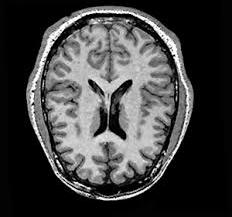
Label: notumor